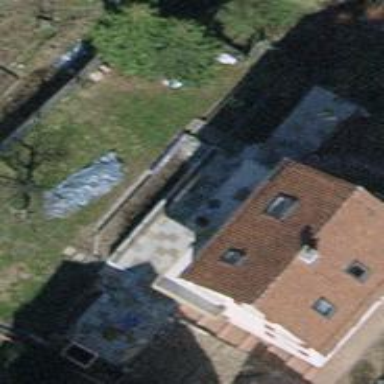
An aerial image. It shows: Building with tiled roof.